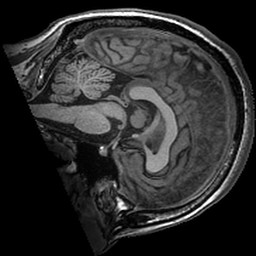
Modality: T1w
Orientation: sagittal
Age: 31
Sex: female
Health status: ill
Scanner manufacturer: ge
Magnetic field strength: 3 T
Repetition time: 0.008164 s
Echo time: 0.003184 s